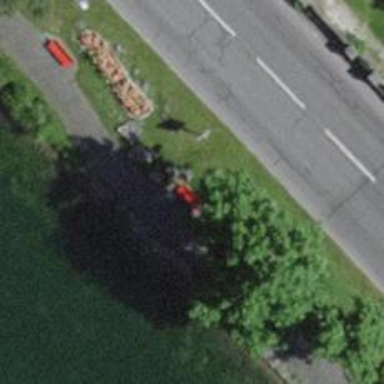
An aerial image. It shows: Red bench.